Question: I have the following in a wix installer:
'''
<util:XmlFile Id="leID4" File="[INSTALLFOLDER]app.config" Sequence="5"
Action="setValue" ElementPath="/configuration/appSettings/add[\[]@key='JobProcessorTimerInterval'[\]]/@value" Value="60000" Permanent="yes" />
<util:XmlFile Id="leID5" File="[INSTALLFOLDER]app.config" Sequence="6"
Action="setValue" ElementPath="/configuration/appSettings/add[\[]@key='FromEmail'[\]]/@value" Value="[FROMEMAIL]" Permanent="yes" />
'''
This is my app.config file:
'''
<configuration>
<appSettings>
<add key="FromEmail" value="test@hotmail.com" />
<add key="JobProcessorTimerInterval" value="60000"/>
</appSettings>
</configuration>
'''
When I run the installer I get this message:
>
I have tried multiple paths but I can't seem to get this working. Can anyone see where I am going wrong?
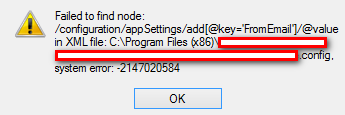
Answer: Can you try the one below? The WIX documentation states that:
> "setValue - Sets a value in the element specified in the ElementPath. If
Name is specified, and attribute with that name is set to the value
specified in Value. If Name is not specified, the text value of the
element is set. Value is a required attribute if setValue is the
action specified."
'''
<util:XmlFile Id="leID4"
File="[#filename]"
Sequence="5"
Action="setValue"
ElementPath="//appSettings/add[\[]@key='JobProcessorTimerInterval'[\]]"
Name="value"
Value="60000"
Permanent="yes"
SelectionLanguage="XPath" />
<util:XmlFile Id="leID5"
File="[#filename]" Sequence="6"
Action="setValue"
ElementPath="//appSettings/add[\[]@key='FromEmail'[\]]"
Name="value"
Value="[FROMEMAIL]"
Permanent="yes"
SelectionLanguage="XPath" />
<File Id="filename" Name="xmlfiletest" Source="..\xmlfile1.xml">
</File>
'''
filename is the ID attribute of the FILE element in your WIX for the app.config file.